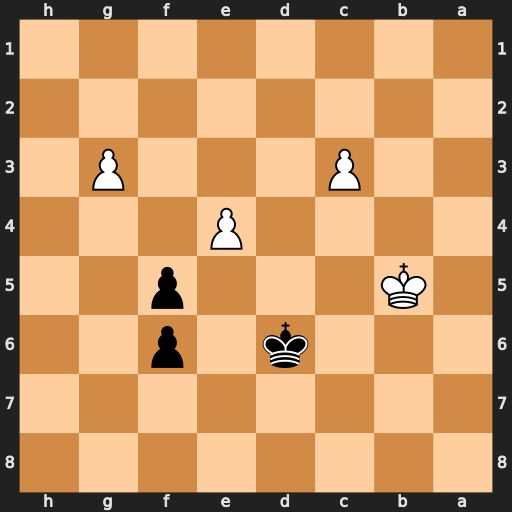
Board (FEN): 8/8/3k1p2/1K3p2/4P3/2P3P1/8/8
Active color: b
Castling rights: -
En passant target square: -
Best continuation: fxe4 Kc4 Ke5